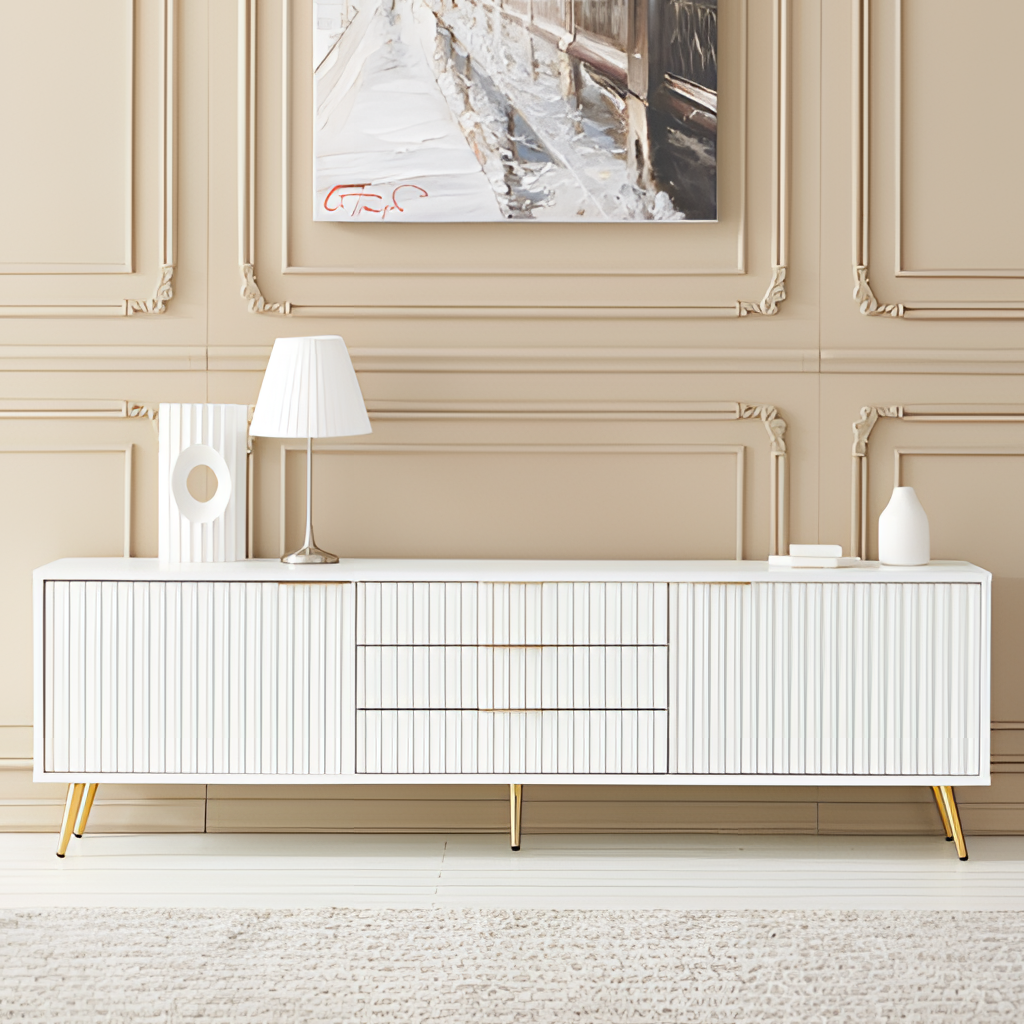
living room, wood cabinet, contemporary, beige panel wallpaper, with solid pattern, wood flooring, with plank pattern